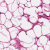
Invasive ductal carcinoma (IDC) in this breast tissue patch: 0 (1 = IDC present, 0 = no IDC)